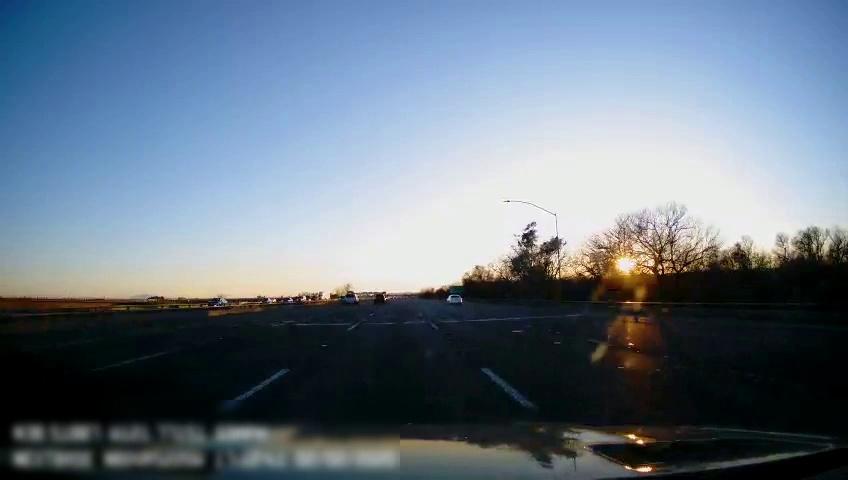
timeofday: Day
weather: Sunny
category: Drivable Space
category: Vehicles | SUV
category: Vehicles | SUV
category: Vehicles | Car
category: Vehicles | Car
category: Vehicles | Car
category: Vehicles | Car
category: Vehicles | Truck
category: Vehicles | SUV
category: Lanes | Alternate Lane
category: Lanes | Alternate Lane
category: Lanes | Current Lane
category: Lanes | Current Lane
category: Lanes | Alternate Lane
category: Lanes | Alternate Lane
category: Traffic | Signs